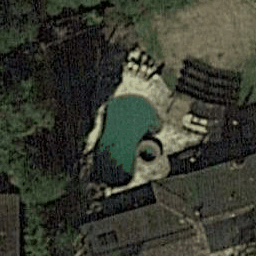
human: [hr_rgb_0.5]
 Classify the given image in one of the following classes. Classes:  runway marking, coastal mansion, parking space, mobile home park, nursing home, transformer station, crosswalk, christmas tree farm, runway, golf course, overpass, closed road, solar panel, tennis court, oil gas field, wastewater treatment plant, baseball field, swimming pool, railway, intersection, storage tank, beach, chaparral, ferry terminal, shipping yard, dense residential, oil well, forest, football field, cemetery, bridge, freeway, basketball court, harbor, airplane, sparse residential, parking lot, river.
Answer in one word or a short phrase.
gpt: swimming pool